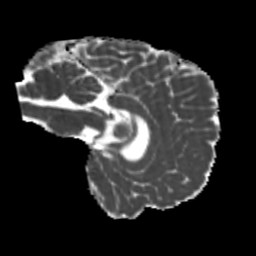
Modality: MD
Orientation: sagittal
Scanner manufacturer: siemens
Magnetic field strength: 3 T
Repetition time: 4 s
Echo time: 0.0594 s